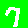
Digit: 7